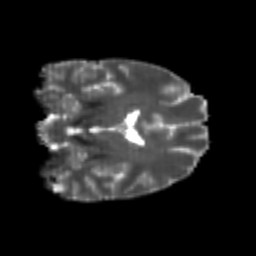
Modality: T2w
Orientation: coronal
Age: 21
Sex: female
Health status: healthy
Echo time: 0.074 s